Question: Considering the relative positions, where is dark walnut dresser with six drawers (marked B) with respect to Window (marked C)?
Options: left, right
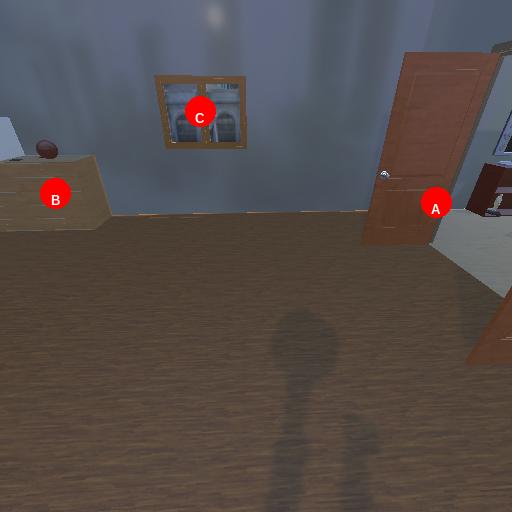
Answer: left